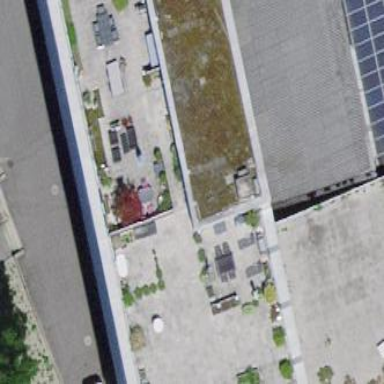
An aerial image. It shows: Building part with flat roof.